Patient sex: M
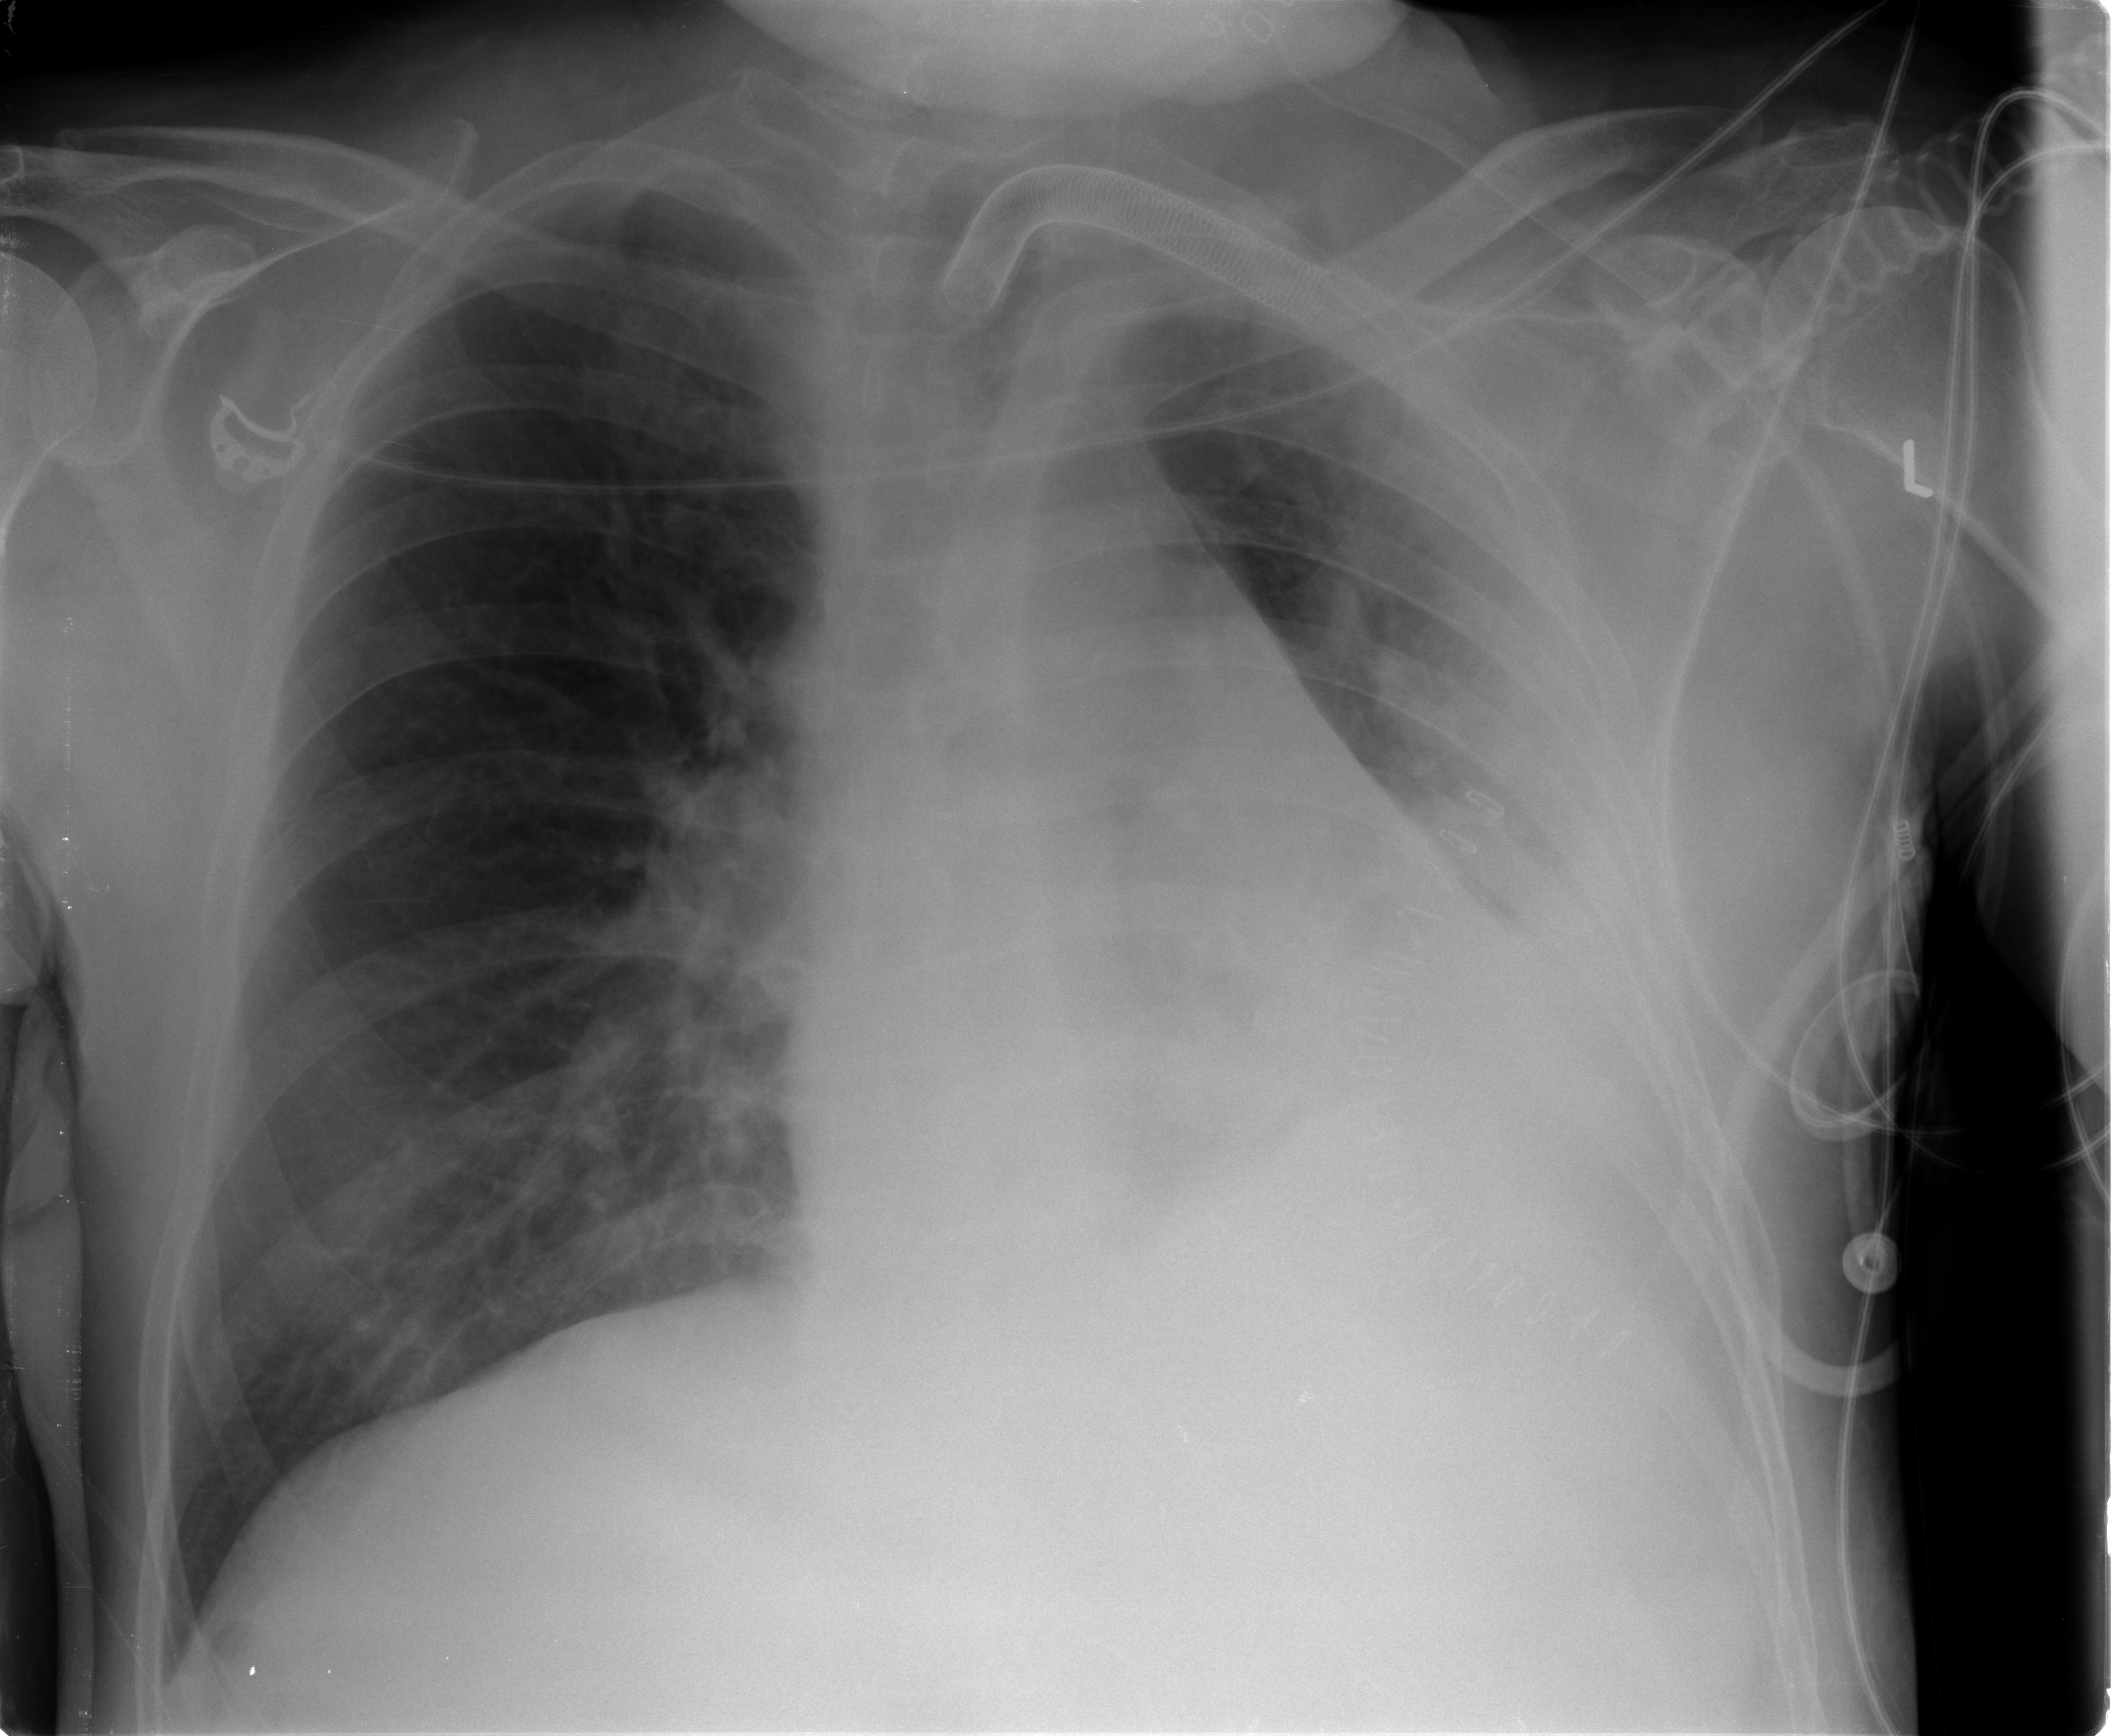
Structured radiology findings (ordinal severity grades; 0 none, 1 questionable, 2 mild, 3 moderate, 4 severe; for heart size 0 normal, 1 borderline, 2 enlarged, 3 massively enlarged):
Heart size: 0
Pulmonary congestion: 1
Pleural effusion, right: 0
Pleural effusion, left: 3
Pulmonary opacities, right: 0
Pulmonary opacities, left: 1
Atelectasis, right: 0
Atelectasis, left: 3